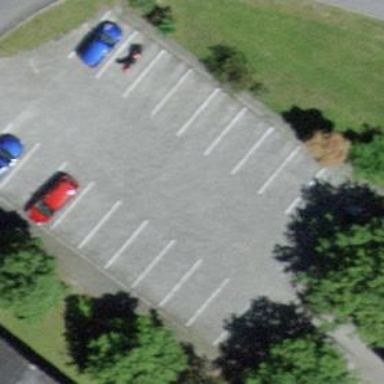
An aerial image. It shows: Parking area with paving stones surface.